Question: When drawing text using ImageMagick 6.7.3-1 (2011-10-21 Q16), the result is cropped at the topline if i use large German characters that contain so-called "Umlaute".

'''
/opt/local/bin/convert -background "rgba(255,255,255,0)" -fill "#878787" -font tfonts/MyriadPro-BlackSemiCn.ttf -pointsize 60 label:"TESTING GERMAN UMLAUTE A O U" "img/dyn/s-19.0.7.png"
'''
Is there a way i could easily fix this?
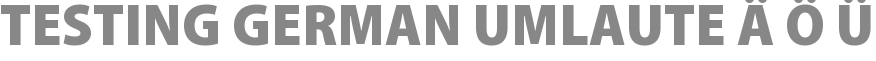
Answer: With
Version: ImageMagick 6.7.3-4 2011-11-06 Q16 <URL>
Copyright: Copyright (C) <PHONE> ImageMagick Studio LLC
Features: OpenMP
and default font everything is fine.
So quick fix would be either to update ImageMagic or to pick different font.